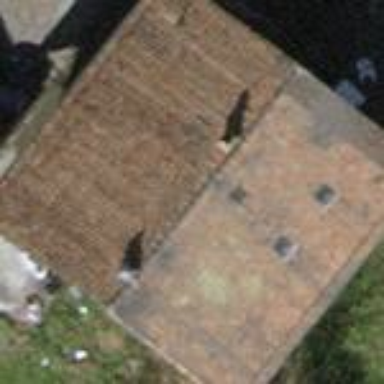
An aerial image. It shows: Detached building.